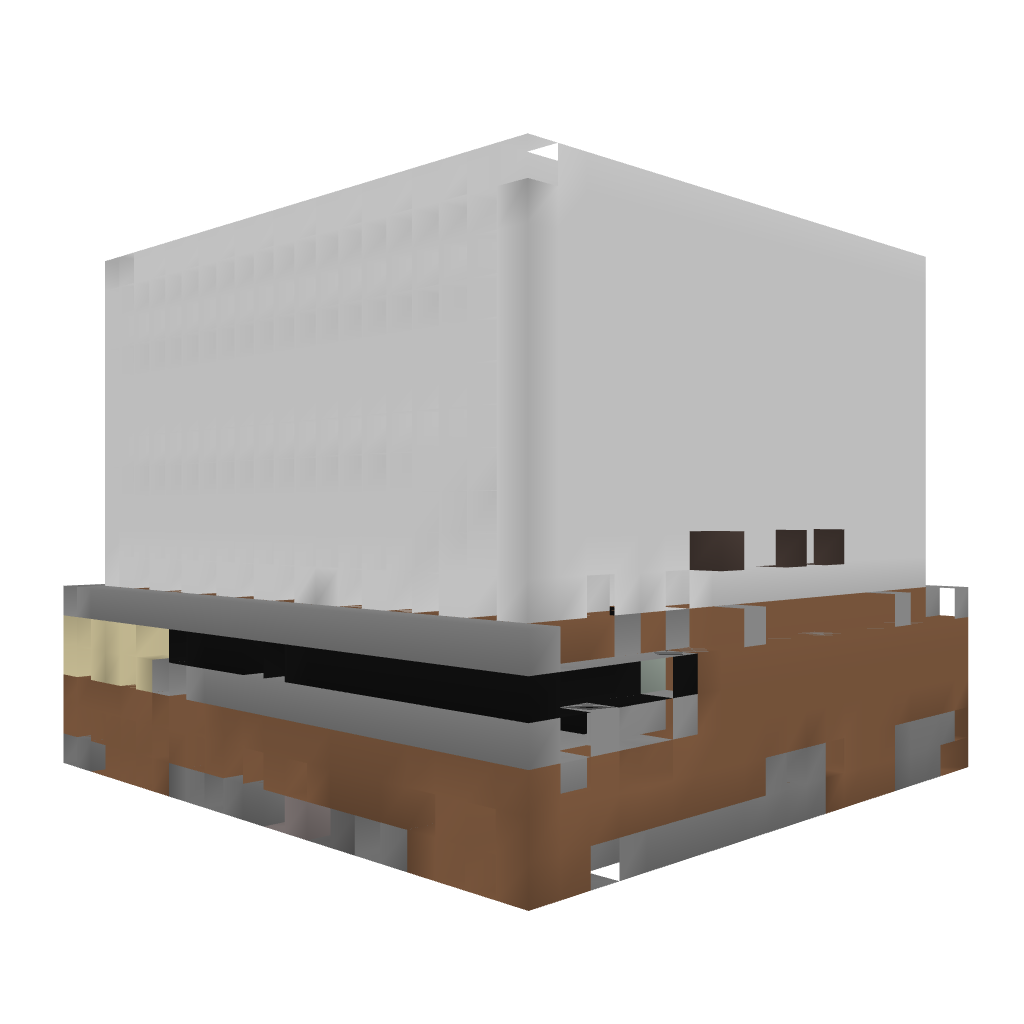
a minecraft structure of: Redstone Powered Shop.